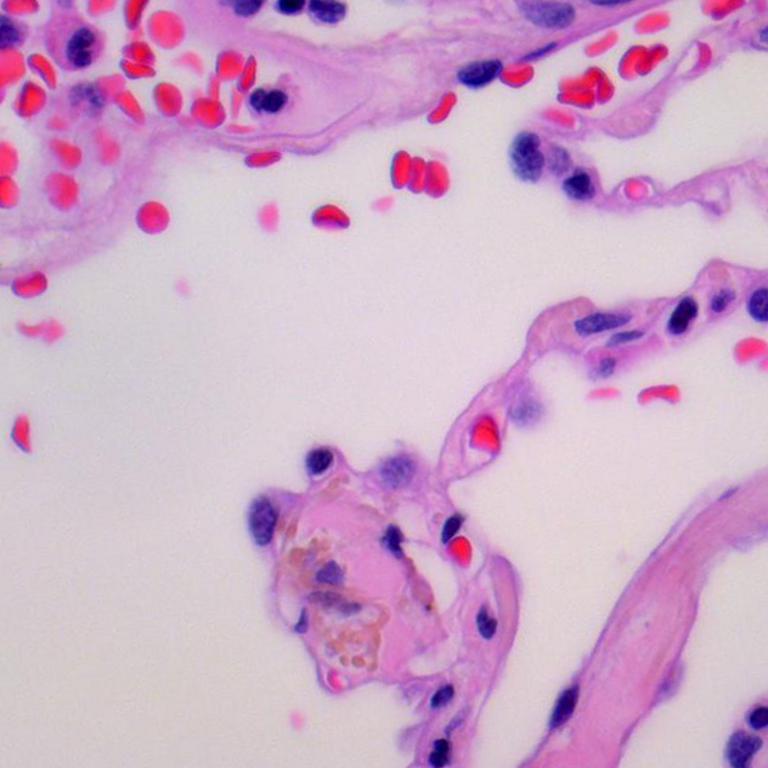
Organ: lung
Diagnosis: benign